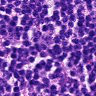
Metastatic tissue present: no